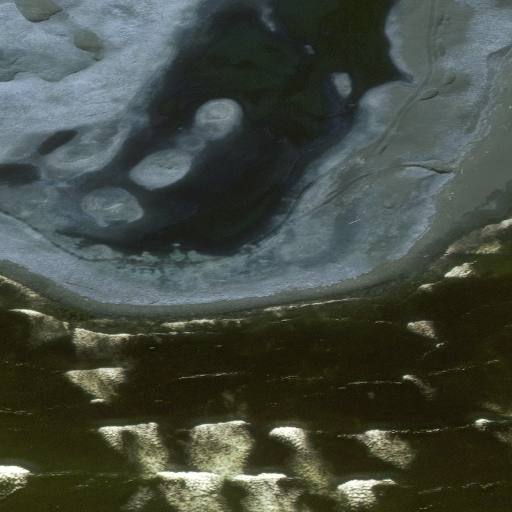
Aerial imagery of cape in Alaska named Stony Point containing only unknown